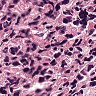
Metastatic tissue present: yes